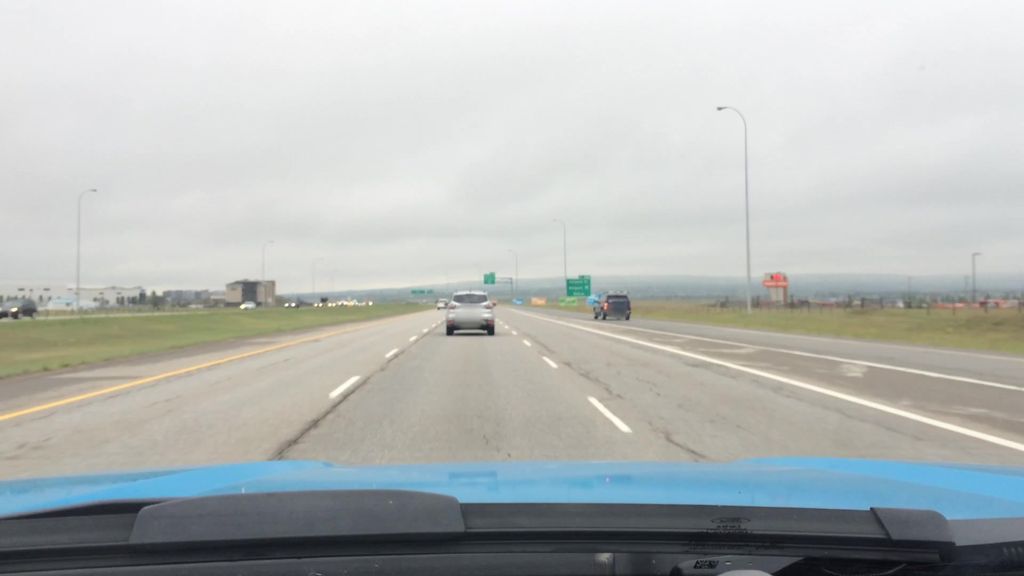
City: calgary